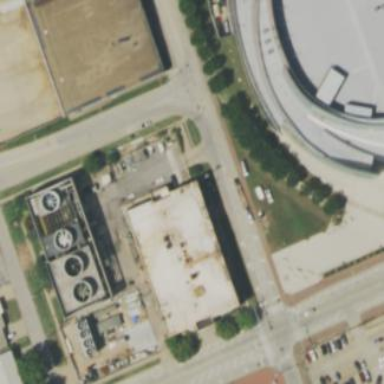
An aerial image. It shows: Building with gas-powered generator.